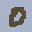
Label: 0